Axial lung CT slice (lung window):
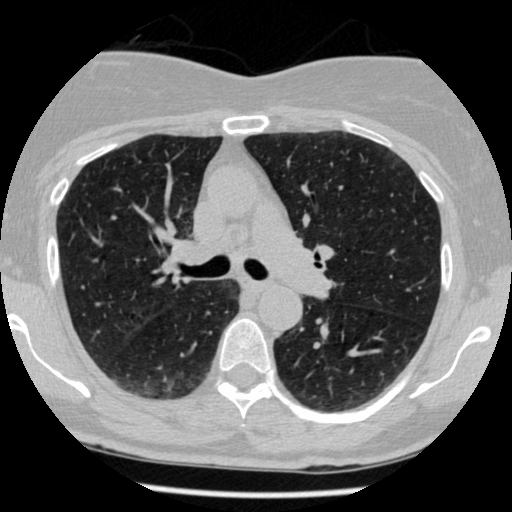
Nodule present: no